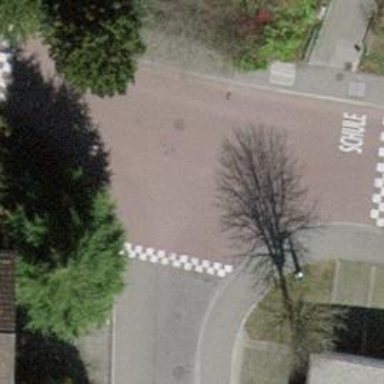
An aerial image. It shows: Traffic calming table.